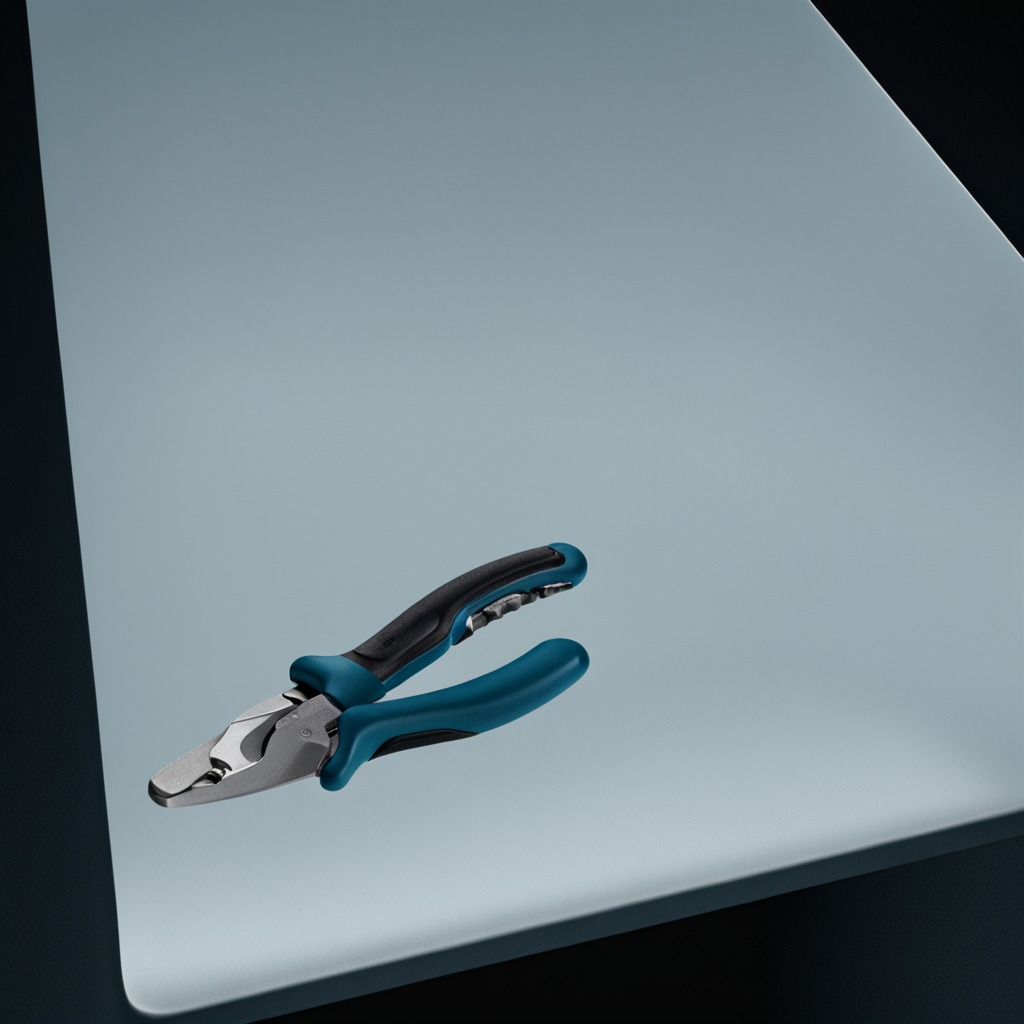
A plier lies on the clean empty table in a railway signal maintenance room.